Question: i've a list of a country made by ul li that is under a column of a table. I need to search the country when pressing key from keyboard.
'''
<ul class="country-search">
<li id="1">Country 1</li>
<li id="2">Country 2</li>
<li id="3">Country 3</li>
<li id="4">Country 4</li>
</ul>
'''
Sample here

need to search item on key press not typing on any input box..any help?
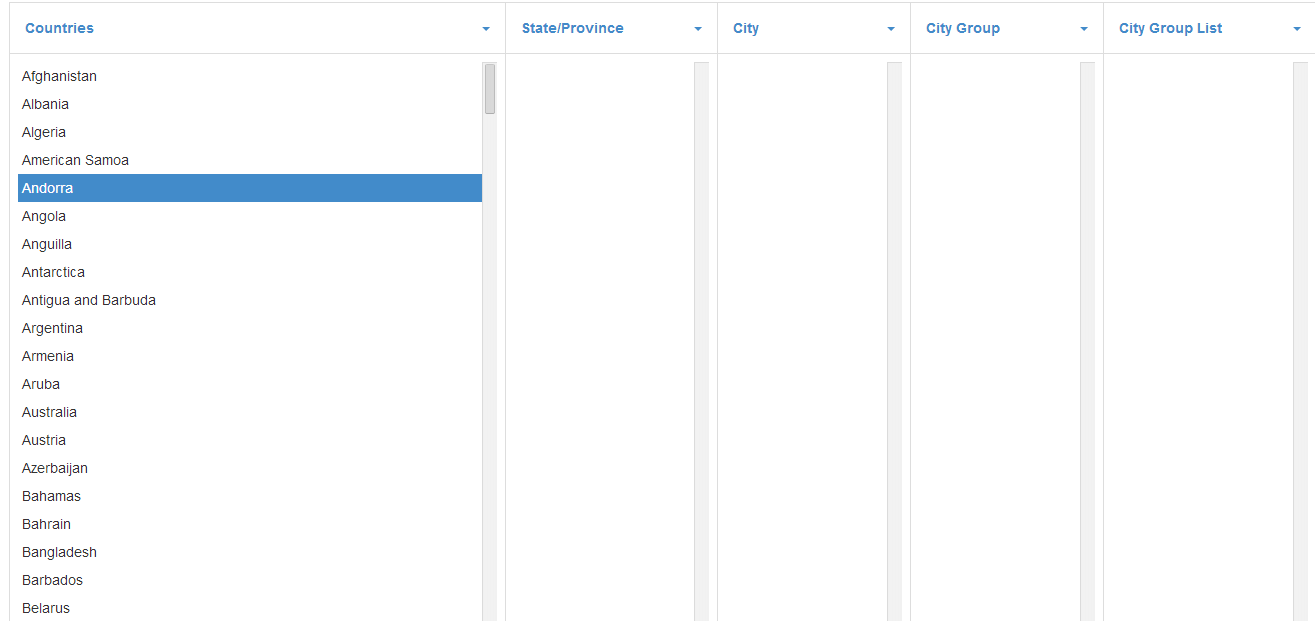
Answer: It sounds like the functionality you're looking for is built into the '<SELECT>' object in HTML, assuming you can use '<select>' that is.
You can set the 'size' attribute to '20' and it would look just like the list you have. here's and example.
ex.
'''
<select class="country-search" size="20">
<option id="1" value="Country 1">Country 1</option >
<option id="2" value="Country 2">Country 2</option >
<option id="3" value="Country 3">Country 3</option >
<option id="4" value="Country 4">Country 4</option >
<!-- ... -->
<option id="20" value="Country 20">Country 20</option >
<!-- ect. -->
</select>
'''
This is also very useful because you can use it as an input to forms.
If I'm understanding the OP correctly he wants something like this,
'''
$(":not(input)").keypress(function(event ){
/*Search the country for the letter typed*/
var NotFound = true;
if($("ul.country-search li").each(function() {
/* If you haven't found a country starting with the key pressed check if this one starts with the same key*/
if(NotFound && $( this ).text().indexOf(event.which) == 0)
{
NotFound = false; //Stop looking a country starts with this key
$(this).focus(); //Give this item focus
$("ul.country-search li").removeClass('highlightingClass'); //remove previous highlight
$(this).addclass('highlightingClass'); //Add highlight to current li
/*do something else*/
}
});
});
'''